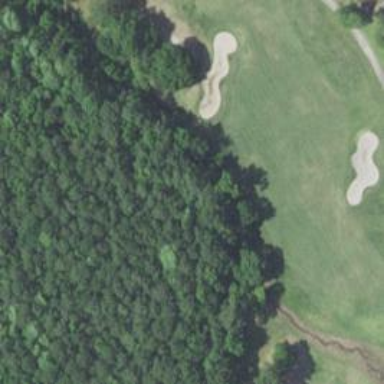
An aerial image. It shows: Scenic golf fairway.